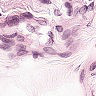
Metastatic tissue present: no